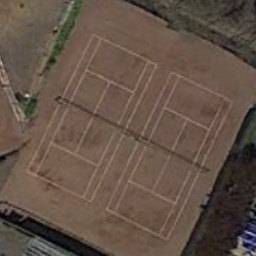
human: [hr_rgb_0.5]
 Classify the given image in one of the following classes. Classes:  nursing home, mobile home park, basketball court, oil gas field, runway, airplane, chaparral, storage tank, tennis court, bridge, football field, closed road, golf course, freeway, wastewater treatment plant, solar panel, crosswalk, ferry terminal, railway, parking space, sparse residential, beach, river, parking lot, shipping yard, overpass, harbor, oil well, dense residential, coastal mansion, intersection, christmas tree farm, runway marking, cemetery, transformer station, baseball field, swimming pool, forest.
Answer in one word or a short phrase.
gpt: tennis court